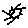
Label: sun